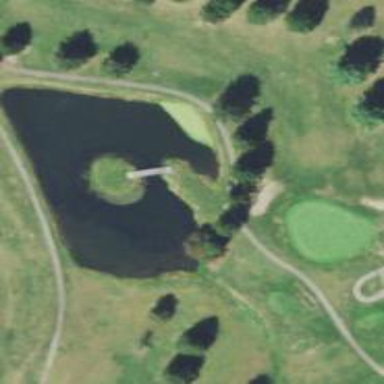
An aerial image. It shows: Pathway for golf carts.